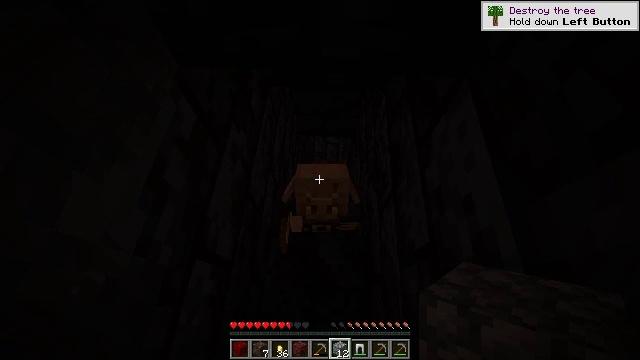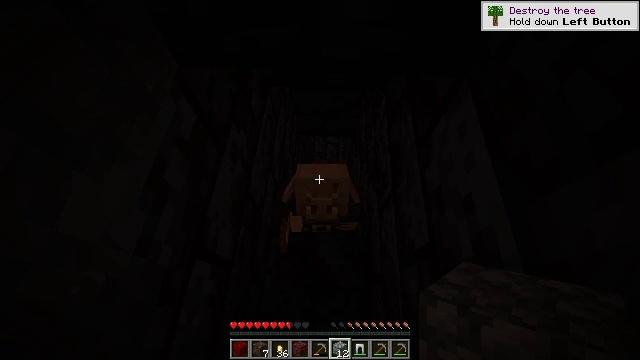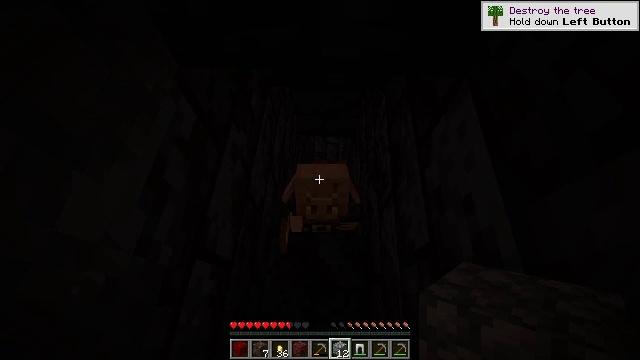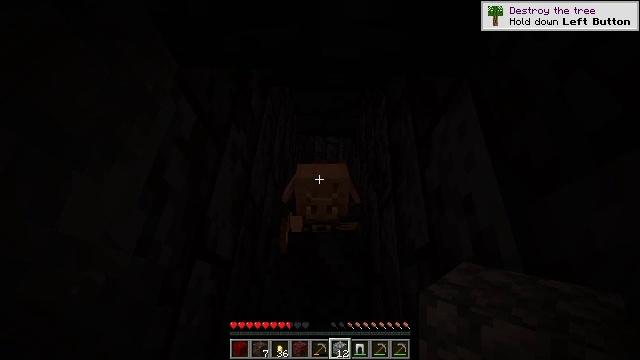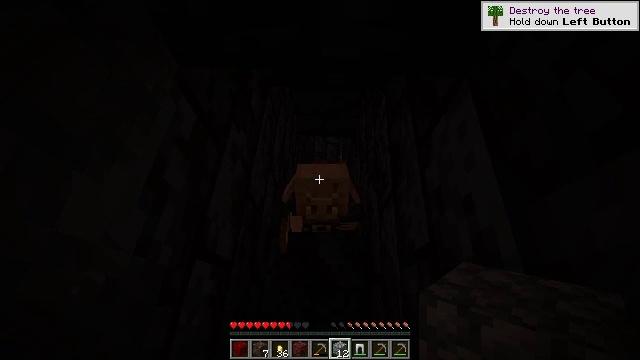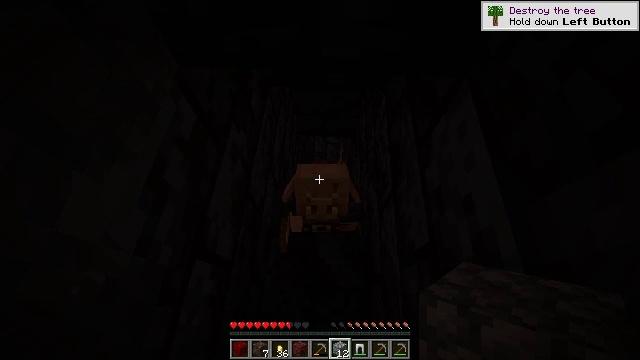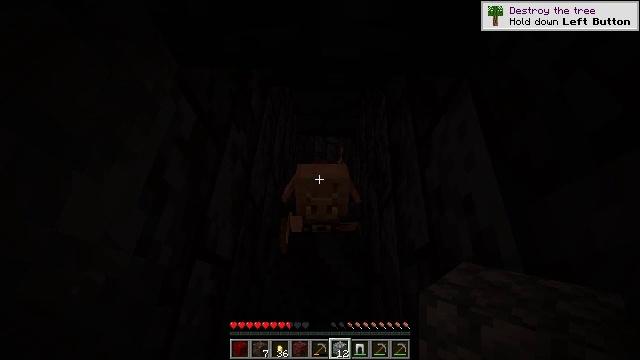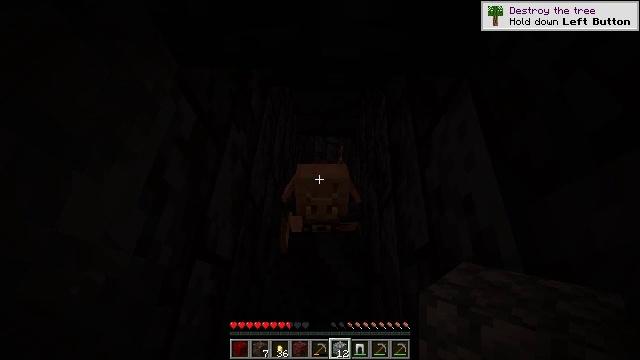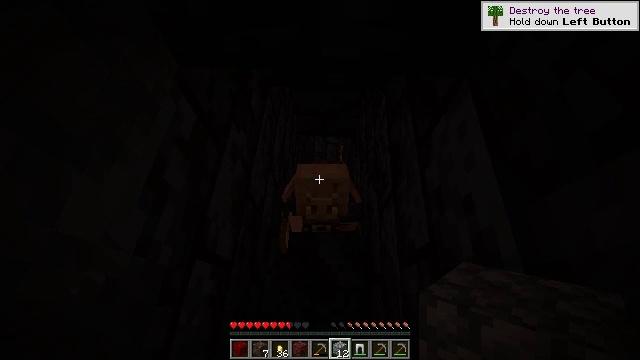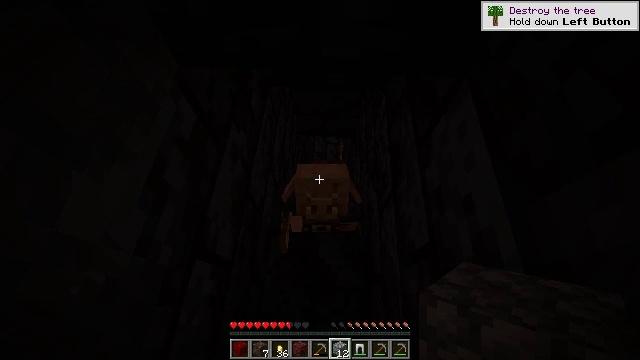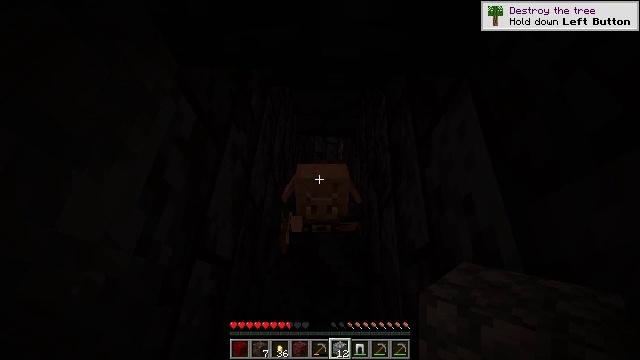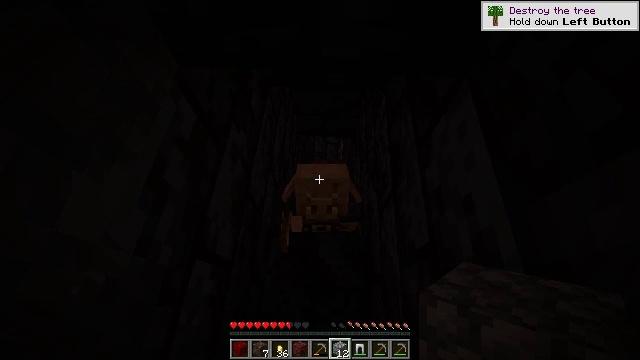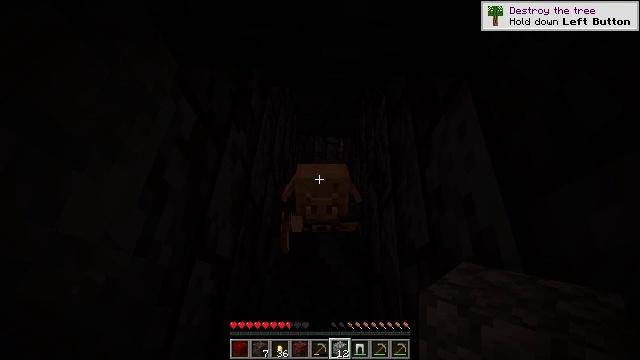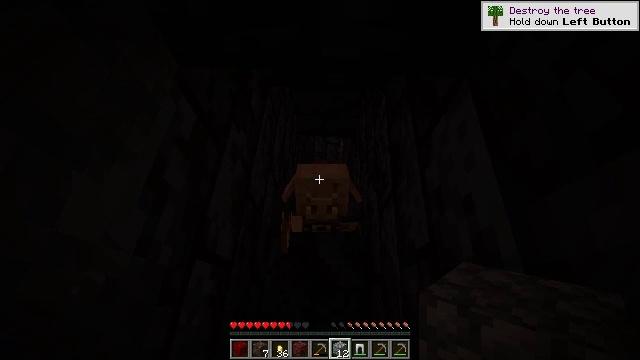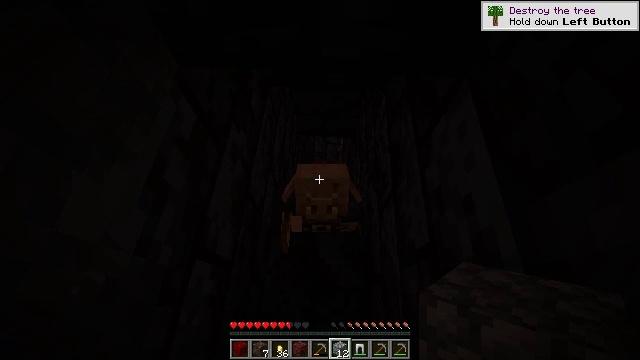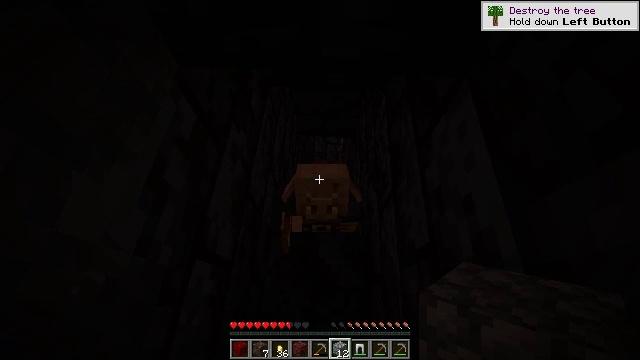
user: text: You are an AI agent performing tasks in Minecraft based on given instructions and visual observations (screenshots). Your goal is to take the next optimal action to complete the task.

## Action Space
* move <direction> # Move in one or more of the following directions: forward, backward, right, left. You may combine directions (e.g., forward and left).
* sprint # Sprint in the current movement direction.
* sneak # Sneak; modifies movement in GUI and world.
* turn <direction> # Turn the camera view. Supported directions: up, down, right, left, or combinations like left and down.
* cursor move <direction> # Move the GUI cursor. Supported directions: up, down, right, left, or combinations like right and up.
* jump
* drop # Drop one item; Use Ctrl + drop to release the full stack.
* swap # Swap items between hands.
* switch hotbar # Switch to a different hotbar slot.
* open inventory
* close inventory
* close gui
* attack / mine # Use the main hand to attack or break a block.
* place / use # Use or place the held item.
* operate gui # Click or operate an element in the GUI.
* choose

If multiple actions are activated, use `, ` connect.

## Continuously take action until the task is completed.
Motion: motion action
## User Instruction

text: Battle the piglin brute.
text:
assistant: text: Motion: sprint
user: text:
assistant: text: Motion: sprint
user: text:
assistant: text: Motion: sprint
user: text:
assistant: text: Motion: sprint
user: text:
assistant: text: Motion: sprint
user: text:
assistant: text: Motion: sprint
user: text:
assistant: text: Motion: sprint
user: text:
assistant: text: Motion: sprint
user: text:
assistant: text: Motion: no_op
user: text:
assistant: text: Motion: no_op
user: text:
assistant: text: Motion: no_op
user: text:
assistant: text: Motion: no_op
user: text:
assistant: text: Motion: no_op
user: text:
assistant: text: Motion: no_op
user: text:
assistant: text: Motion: no_op
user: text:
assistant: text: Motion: no_op
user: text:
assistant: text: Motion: sneak
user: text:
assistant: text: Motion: sneak
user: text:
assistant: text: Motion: sneak
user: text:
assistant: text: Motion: sneak
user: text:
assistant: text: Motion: sneak
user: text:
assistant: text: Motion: sneak
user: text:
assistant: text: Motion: sneak
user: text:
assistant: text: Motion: sneak
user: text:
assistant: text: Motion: sneak
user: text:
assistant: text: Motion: sneak
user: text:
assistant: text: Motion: sneak, attack / mine
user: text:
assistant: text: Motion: sneak, attack / mine
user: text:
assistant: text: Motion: sneak, attack / mine
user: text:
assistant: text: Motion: sneak